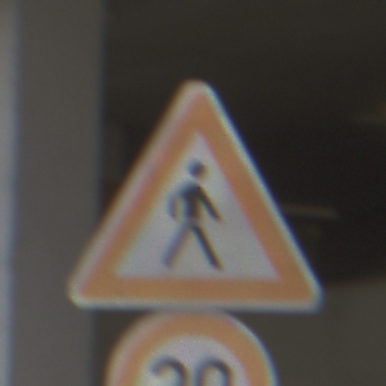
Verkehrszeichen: FussgaengerLinks
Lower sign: Geschwindigkeit30
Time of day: Midday
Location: Roofed (Urban)
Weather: Overcast
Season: NotSpecified
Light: Artificial